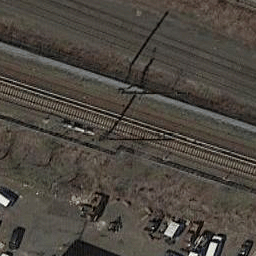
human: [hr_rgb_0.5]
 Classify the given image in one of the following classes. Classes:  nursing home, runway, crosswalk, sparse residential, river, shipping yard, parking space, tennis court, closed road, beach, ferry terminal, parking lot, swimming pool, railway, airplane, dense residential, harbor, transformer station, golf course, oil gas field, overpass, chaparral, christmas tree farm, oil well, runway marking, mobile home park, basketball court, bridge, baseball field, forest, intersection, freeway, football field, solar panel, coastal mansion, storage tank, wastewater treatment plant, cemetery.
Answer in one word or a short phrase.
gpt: railway